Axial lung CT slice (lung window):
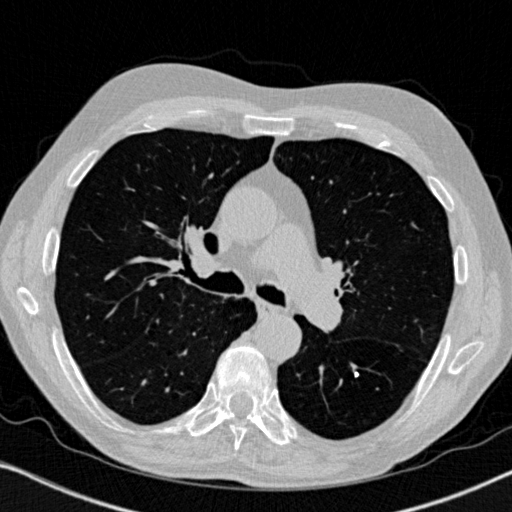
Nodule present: yes
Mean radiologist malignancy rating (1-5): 1